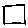
Label: square